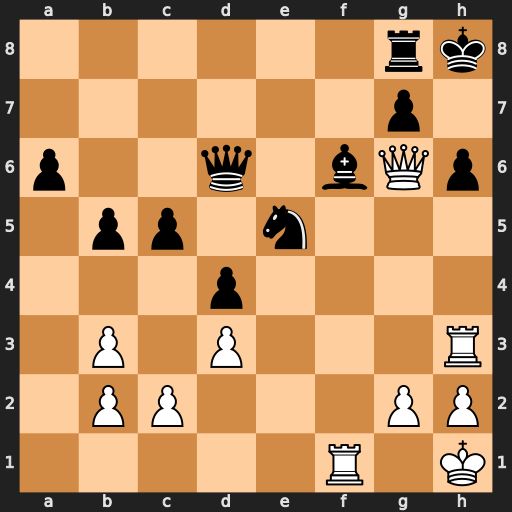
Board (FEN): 6rk/6p1/p2q1bQp/1pp1n3/3p4/1P1P3R/1PP3PP/5R1K
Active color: w
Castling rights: -
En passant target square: -
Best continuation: Rxh6+ gxh6 Qxh6#